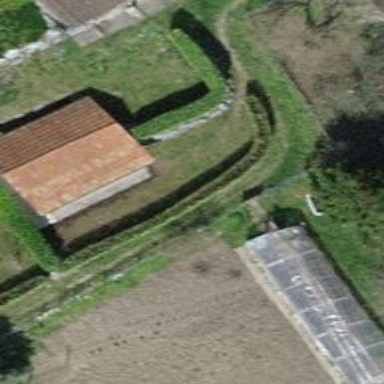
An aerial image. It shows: Hedge acting as barrier.